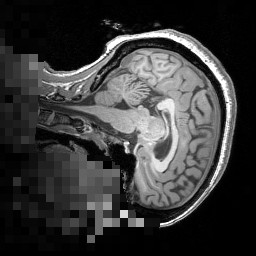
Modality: T1w
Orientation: sagittal
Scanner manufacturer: siemens
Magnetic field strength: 3 T
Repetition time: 1.5 s
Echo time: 0.00291 s